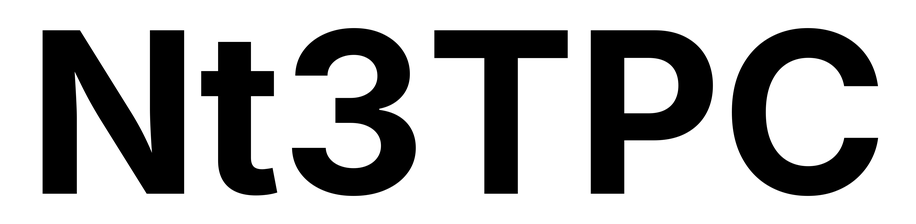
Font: Inter_Bold